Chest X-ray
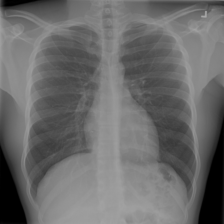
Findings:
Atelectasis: negative
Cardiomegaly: negative
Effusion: negative
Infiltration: negative
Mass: negative
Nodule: negative
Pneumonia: negative
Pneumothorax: negative
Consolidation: negative
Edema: negative
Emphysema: negative
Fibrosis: negative
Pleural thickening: negative
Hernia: negative